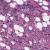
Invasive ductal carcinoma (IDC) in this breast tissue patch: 1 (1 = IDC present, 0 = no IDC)